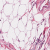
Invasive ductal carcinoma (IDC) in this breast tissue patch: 0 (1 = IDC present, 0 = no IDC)